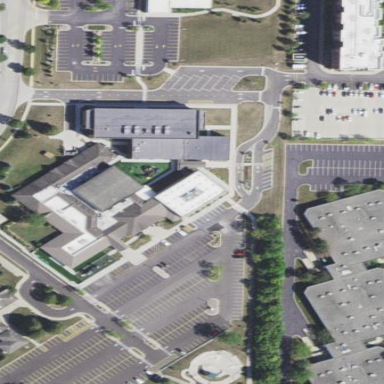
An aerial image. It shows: Community center building.